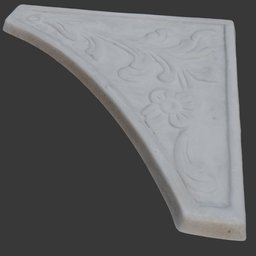
Label: decoration